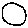
Label: circle